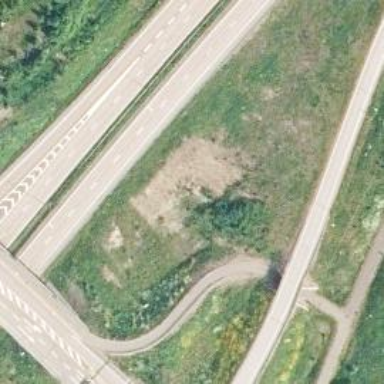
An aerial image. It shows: Asphalt motorway.